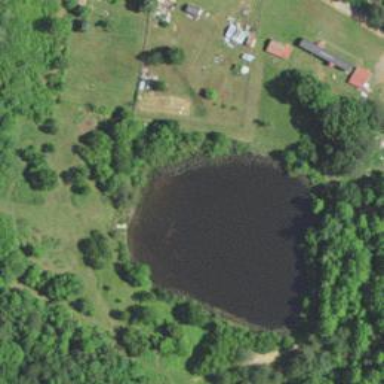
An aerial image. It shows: Pond surrounded by natural water.